Question: I have made a simple program, that searches for a particular file in a particular directory.
The problem with the program is that it runs very slow the first time , but very fast as compared to the first time when you run it subsequently. I am pasting a screenshot of the same.I would like to know, why is it so? I have discovered the same thing on both windows 7 as well as ubuntu 12.04 LTS, but the speed difference(or time difference is great on windows 7.
See the time difference between the second and the third searches..
First takes 81.136 seconds and the second one takes 6.45 seconds, although we are searching the same directory.
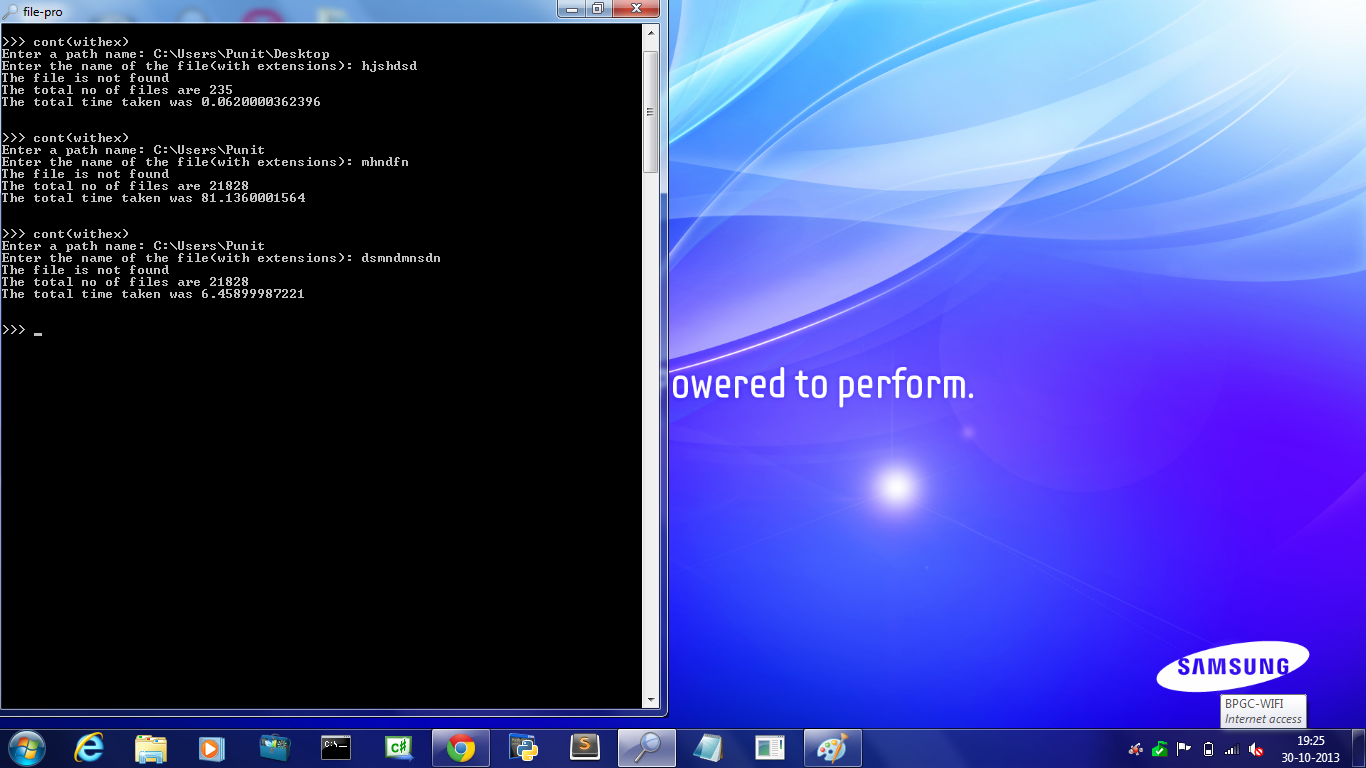
Answer: It's nothing to do with Python. The files scanned will still be in the OS's file system cache, so don't require as much disk access as the first run...
You could reproduce with something like:
'''
with open('a 100mb or so file') as fin:
filedata = fin.read()
'''
On the second run, it's likely the file is still in memory rather than disk, so the second run will be significantly faster.